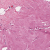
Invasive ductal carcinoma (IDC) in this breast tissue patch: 0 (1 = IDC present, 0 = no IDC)